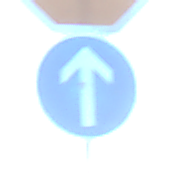
Verkehrszeichen: VorgeschriebeneFahrtrichtungGeradeaus
Zusatzzeichen oben: Stop
Umgebung: Outdoor, Nature
Tageszeit: SunriseSunset
Wetter: PartlyCloudy
Licht: Natural
Jahreszeit: NotSpecified
Kontrast: MediumContrast